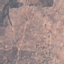
Land use / land cover: HerbaceousVegetation